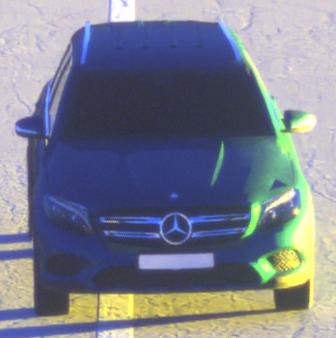
Make: Mercedes-Benz
Model: GLC 250
Detailed model: GLC (253)
Model produced from: 2015/09
Model produced until: 2018/05
Doors: 5
Color: blue
Road condition: dry road
Daytime: sunrise or sunset
Contrast: high contrast